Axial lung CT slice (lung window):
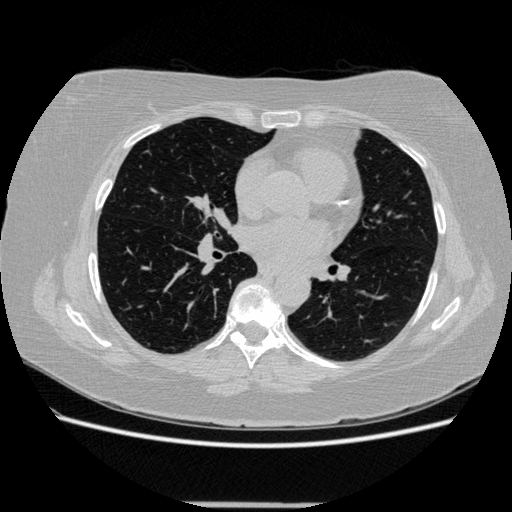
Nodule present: no